Question: I'm started using Google Eclipse Plugin, on Eclipse Indigo, to edit apps script and everything is working as expected, except that everytime I save a file, I get this popup the warning:

The file is shared but nobody else is editing or even opened on the web.
Any ideas?
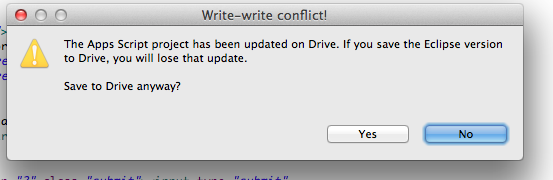
Answer: I figured out what was happening.
The problem was because of the Text File Encoding. On Mac OS X with the default Text File Encoding is set to MacRoman. I suppose Apps Scripts are in UTF-8. When I set the default Text File Encoding to UTF-8 the problem was gone.
Default text encoding is already set to UTF-8.
To fix set 'Default Encoding' = 'UTF-8' in .